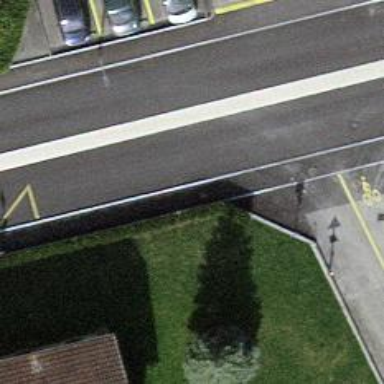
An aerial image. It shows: Asphalt platform for public transport.